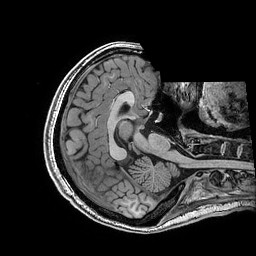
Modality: T1w
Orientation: axial
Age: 19
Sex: female
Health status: healthy